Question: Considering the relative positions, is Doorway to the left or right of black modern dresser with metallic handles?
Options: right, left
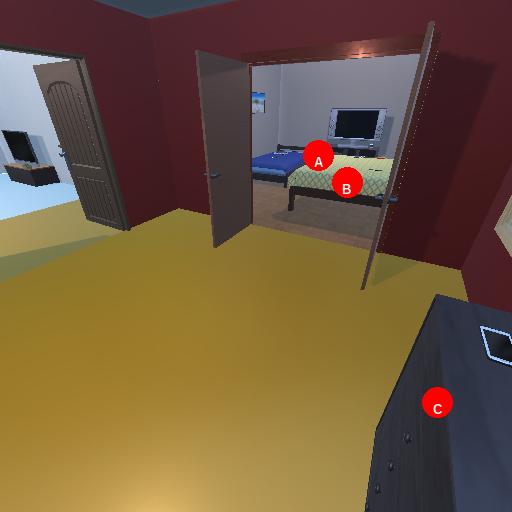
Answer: right